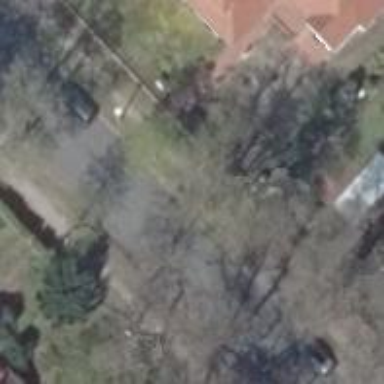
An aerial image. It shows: Beautiful avenue lined with deciduous broadleaved trees.